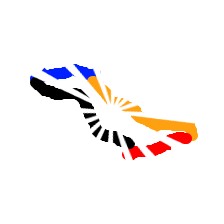
Shape: parallelogram